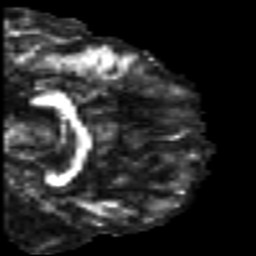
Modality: FA
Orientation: sagittal
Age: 35
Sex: male
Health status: healthy
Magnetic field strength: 3 T
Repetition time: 7 s
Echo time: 0.0926 s